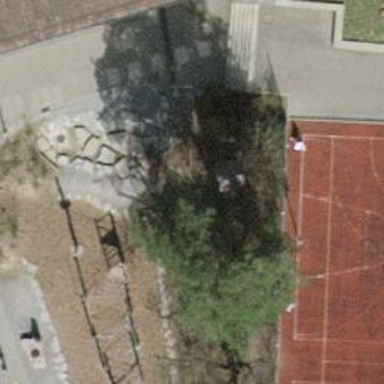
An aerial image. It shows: Playground with water feature.